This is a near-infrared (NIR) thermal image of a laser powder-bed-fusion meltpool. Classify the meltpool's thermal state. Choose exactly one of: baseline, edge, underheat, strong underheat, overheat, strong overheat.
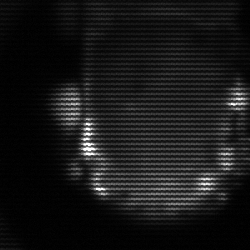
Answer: baseline